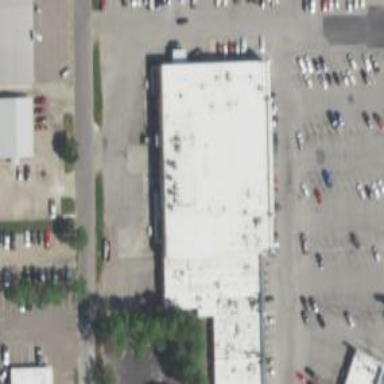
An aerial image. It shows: Retail building housing supermarket.